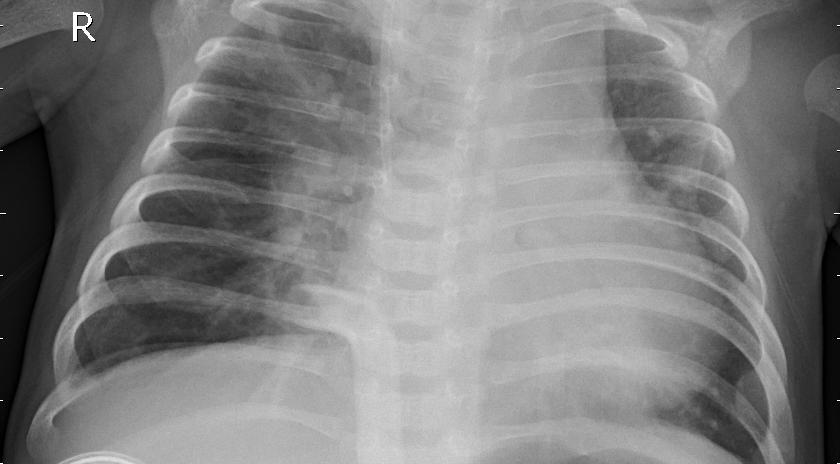
Diagnosis: PNEUMONIA